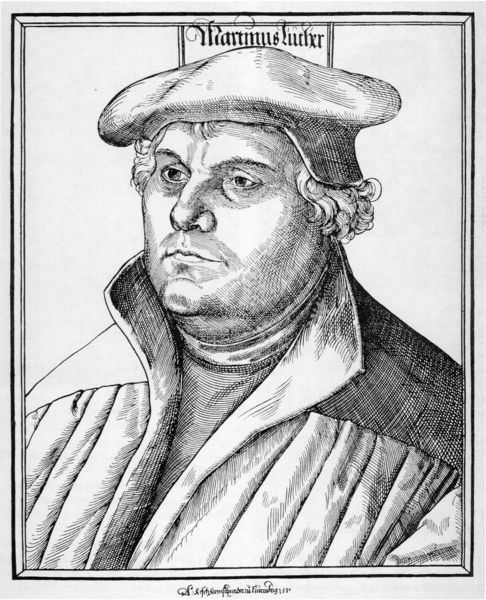
Titel: Bildnis des Martin Luther
Künstler: Wolfgang Resch
Institution: (Seriendruck)
Schlagwörter: kopf, mann, schatten, umhang, weiß, grau, haar, hut, mund, nase, ohr, profil, schwarz, stirn, zeichnung, blick, hemd, jacke, kappe, mütze, augen, falten, gesicht, kragen, rahmen, ärmel, bildnis, hals, portrait, porträt, auge, gewand, haare, kutte, mantel, brustbild, kinn, locken, ohren, poträt, schultern, kopfbedeckung, lächeln, holzschnitt, schrift, graphik, rand, dick, brauen, revers, striche, name, tusche, druck, schwarzweiss, radierung, stich, strich, plakat, strin, bleistift, buchdruck, talar, halbprofil, rasiert, doppelkinn, briefmarke, oberteil, luther, dürer, kupferstich, handschrift, rumpf, martin, reformation, muns, martin luther, doktorhut, buchkunst, titulatur, kopd, 16. jahrhundert, 1500, lither, augenbrauwe